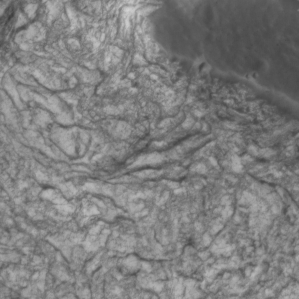
Label: non_frost